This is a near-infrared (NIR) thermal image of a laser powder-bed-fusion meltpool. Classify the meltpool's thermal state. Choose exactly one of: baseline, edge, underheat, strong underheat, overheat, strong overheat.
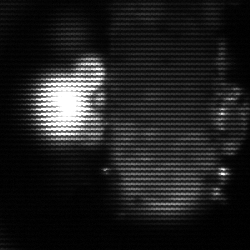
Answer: strong underheat